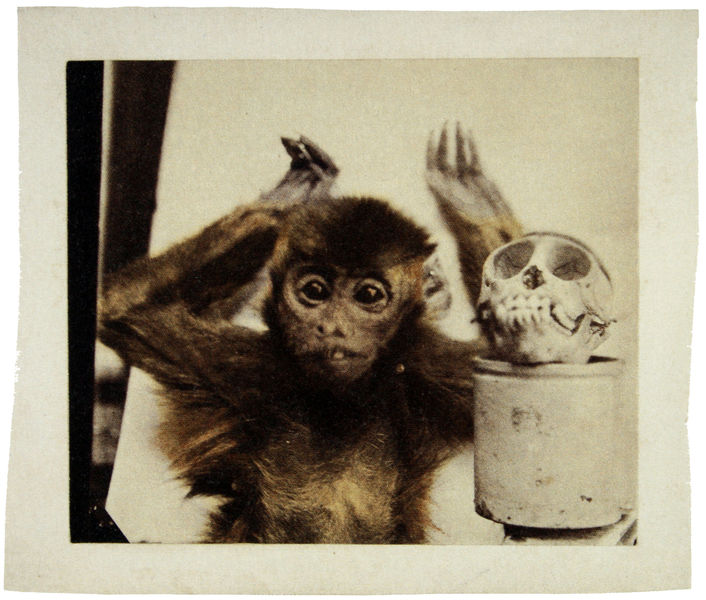
Titel: Aufnahme eines toten Kapuzineraffen mit Schädel eines Artgenossen
Standort: Nürnberg
Institution: Germanisches Nationalmuseum
Schlagwörter: weiß, braun, brust, finger, mund, nase, ohr, schwarz, tisch, tier, zylinder, alt, wand, arme, augen, rahmen, schädel, sockel, tot, hände, porträt, haare, kind, affe, stilleben, stillleben, fell, studie, angst, liegend, hoch, foto, fotografie, dose, schwarzweiss, augenhöhlen, krallen, totenkopf, zähne, erhoben, säugetier, totenschädel, zahn, schimpanse, vergleich, äffchen, büchse, gorilla, tierschädel, affenschädel, 1930, felll, affensch$del, kaüuzineraffe, z$hne